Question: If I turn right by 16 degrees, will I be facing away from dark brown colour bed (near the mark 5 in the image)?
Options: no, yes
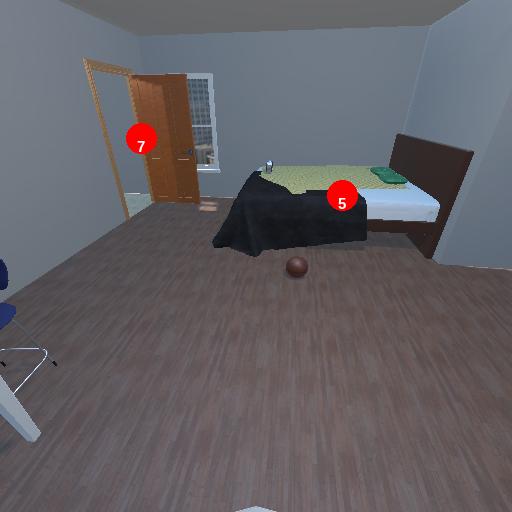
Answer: no